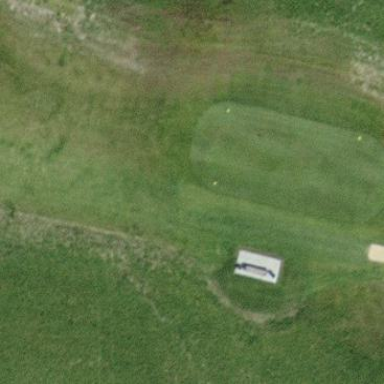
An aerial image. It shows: Golf tee.